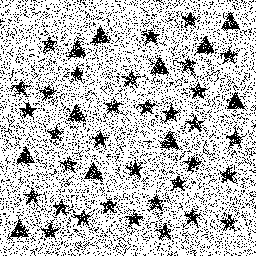
Squares: 0
Triangles: 11
Stars: 33
Total shapes: 44